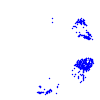
Particle: proton